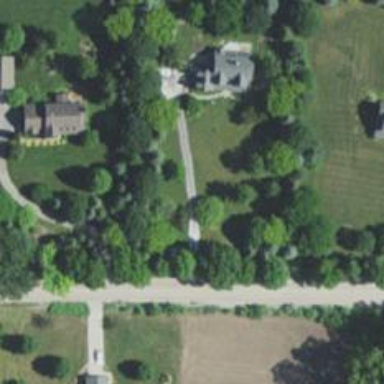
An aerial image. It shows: Driveway leading to service road.